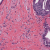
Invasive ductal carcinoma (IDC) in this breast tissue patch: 0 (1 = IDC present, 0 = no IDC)